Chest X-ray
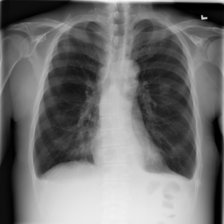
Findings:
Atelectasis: positive
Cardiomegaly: negative
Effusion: positive
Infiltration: positive
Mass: negative
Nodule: negative
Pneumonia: negative
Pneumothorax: negative
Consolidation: negative
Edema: negative
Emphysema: negative
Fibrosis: negative
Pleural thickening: negative
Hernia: negative